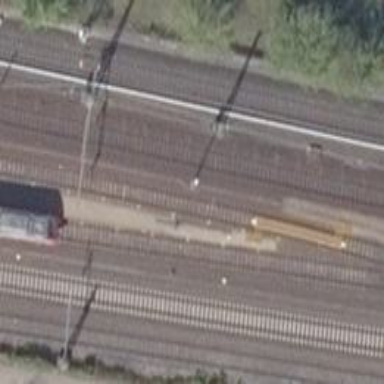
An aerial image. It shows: Railway signal.